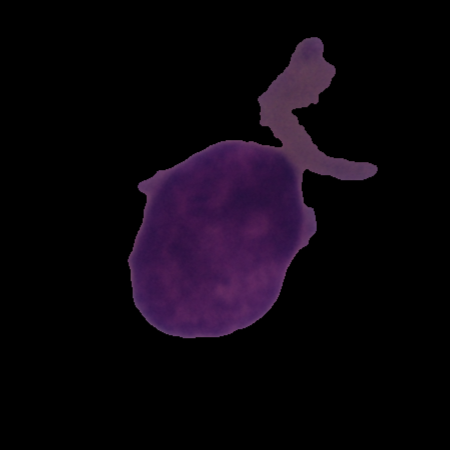
Label: cancer